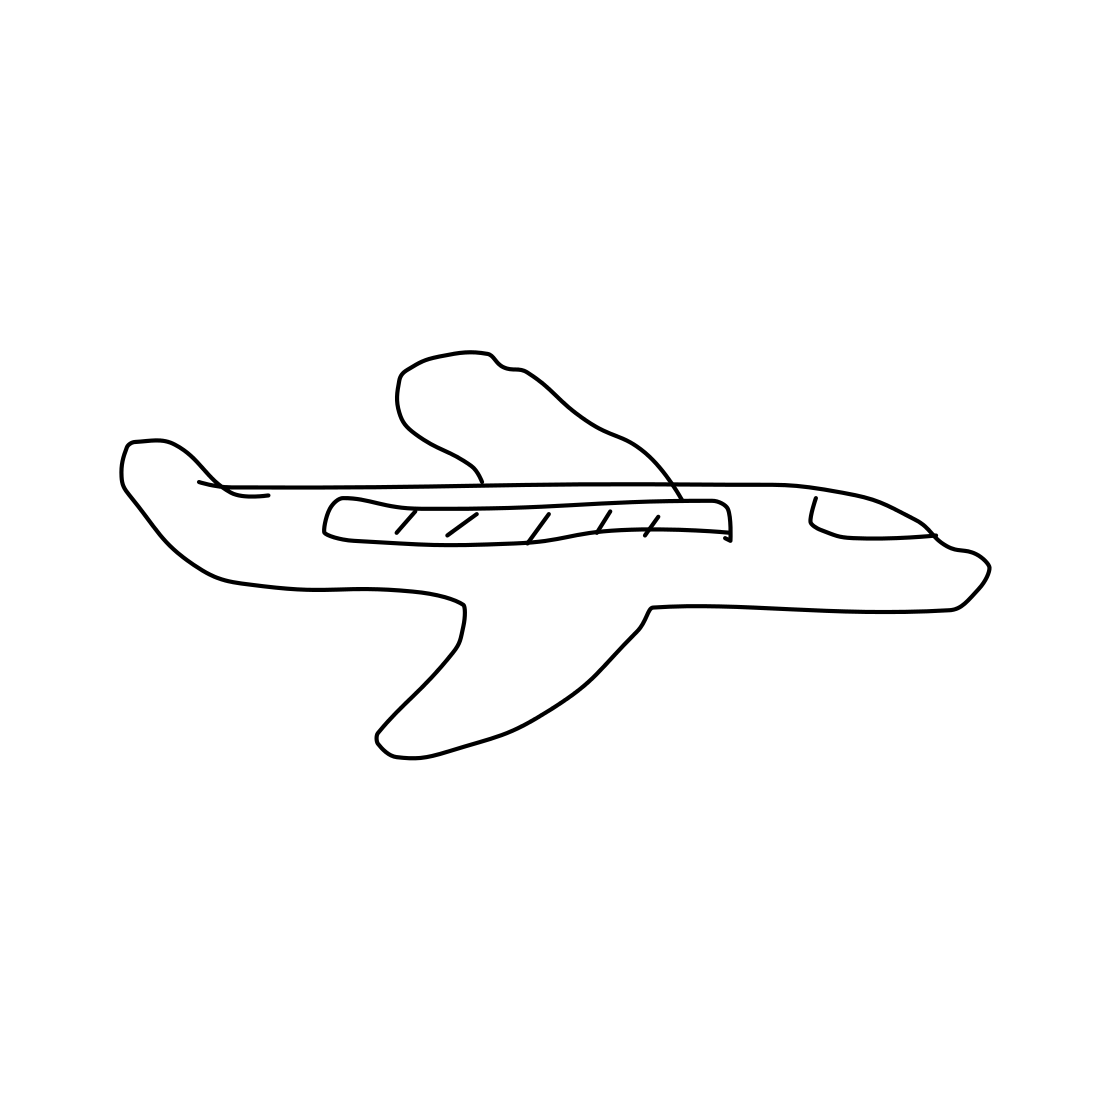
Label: airplane